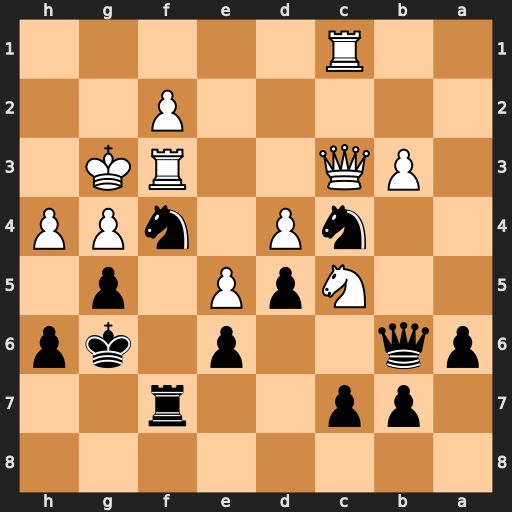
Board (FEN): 8/1pp2r2/pq2p1kp/2NpP1p1/2nP1nPP/1PQ2RK1/5P2/2R5
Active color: b
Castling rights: -
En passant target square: -
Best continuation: Ne2+ Kg2 Nxc3